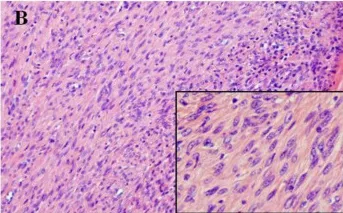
Pathological examination of the biopsy of lesion tissues of the L2 vertebral body. (B) The tumor cells was spindle-shaped, with abundant cytoplasm, red stain and mild atypia, while no evident nuclear fission was observed (HE x 200).
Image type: pathology (h&e)